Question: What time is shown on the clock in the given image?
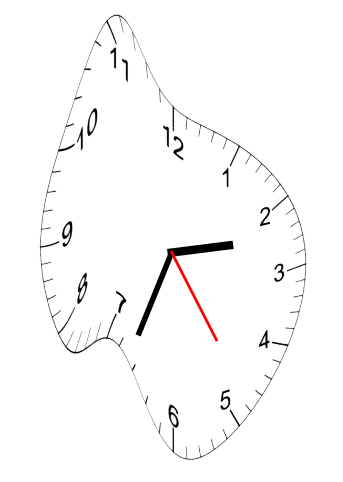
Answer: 02:33:24